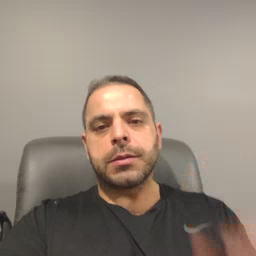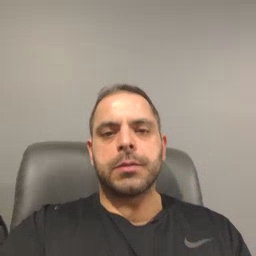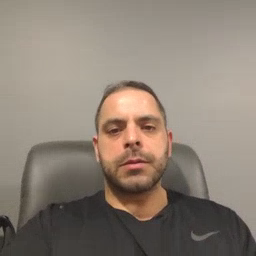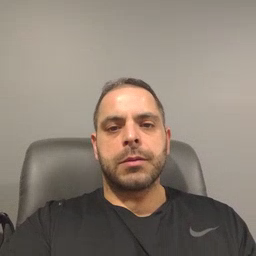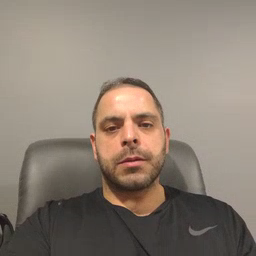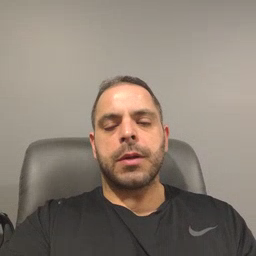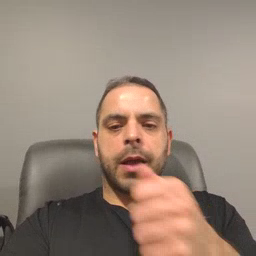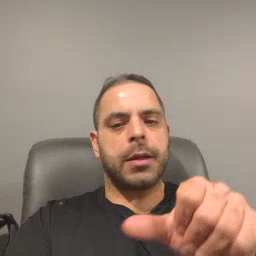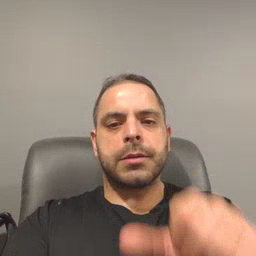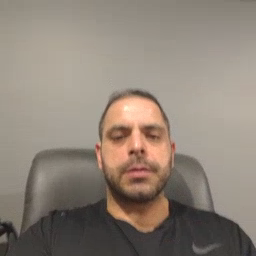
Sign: any